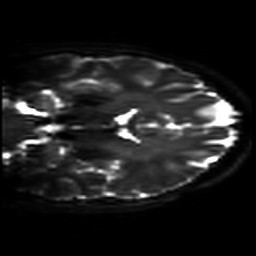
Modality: DWI
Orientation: coronal
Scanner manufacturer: philips
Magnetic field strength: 7 T
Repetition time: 9.612 s
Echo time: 0.073 s